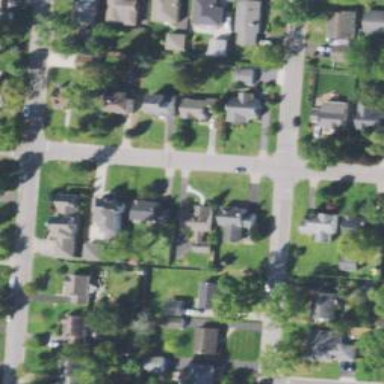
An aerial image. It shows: Residential driveway designated as service road.